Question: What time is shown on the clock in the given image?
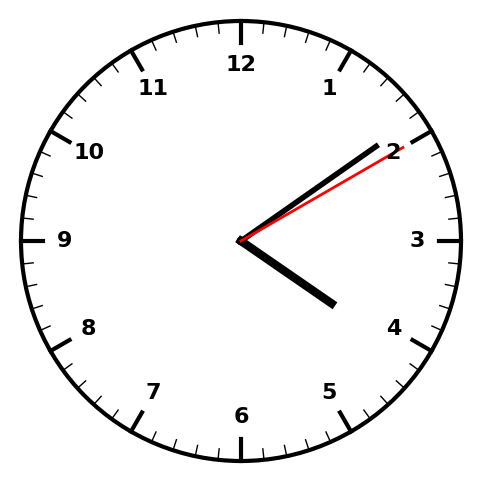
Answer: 04:09:10